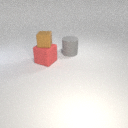
large red rubber cube to the left of large gray rubber cylinder